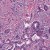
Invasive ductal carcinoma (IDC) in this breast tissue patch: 1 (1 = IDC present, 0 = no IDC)